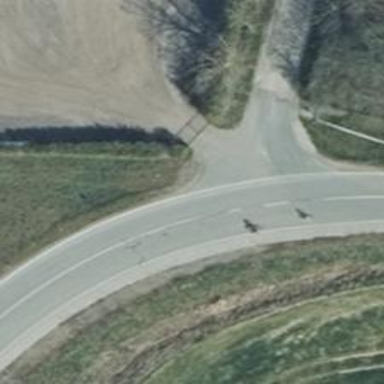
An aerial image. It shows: Secondary road with asphalt surface.